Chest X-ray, AP view. Patient: 48 years old, sex F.
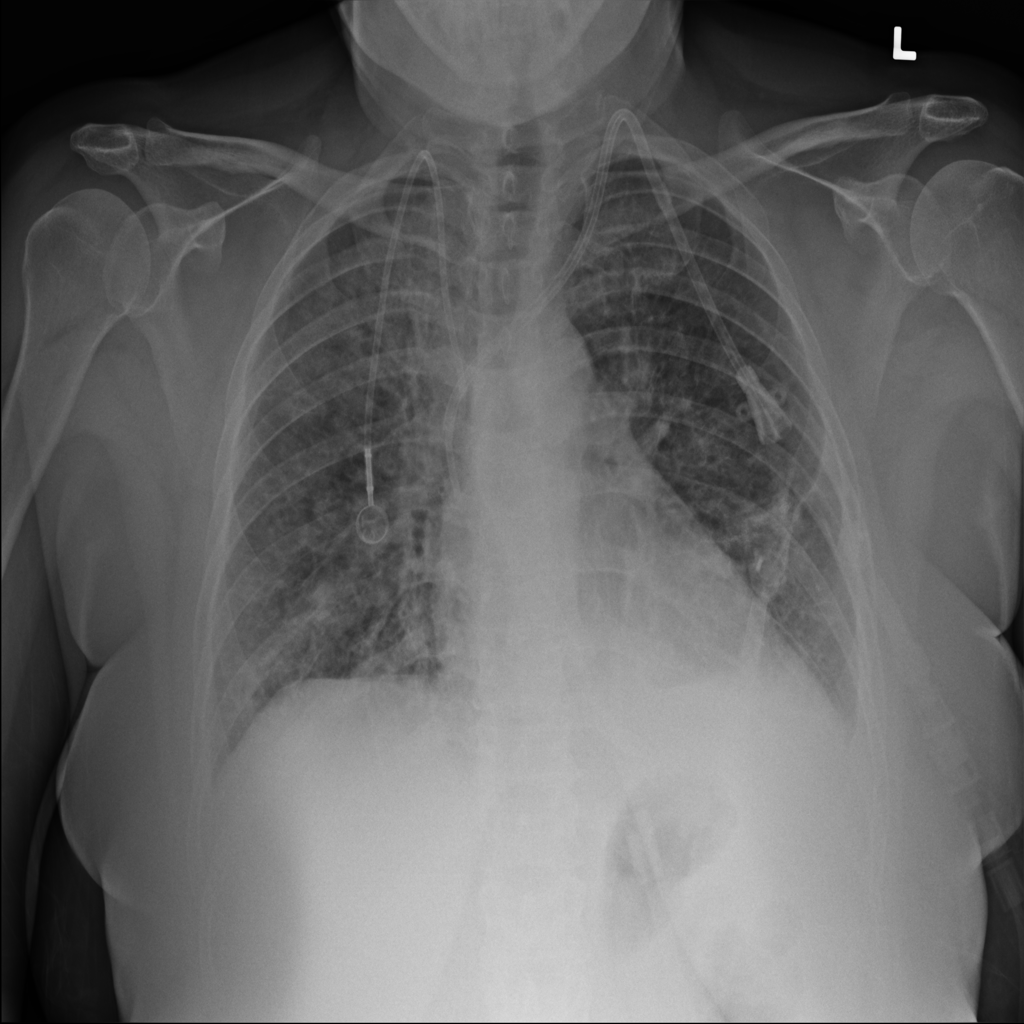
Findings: No Finding